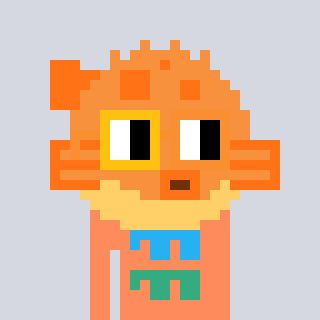
a pixel art character with square yellow and orange glasses, a pufferfish-shaped head and a peachy-colored body on a cool background